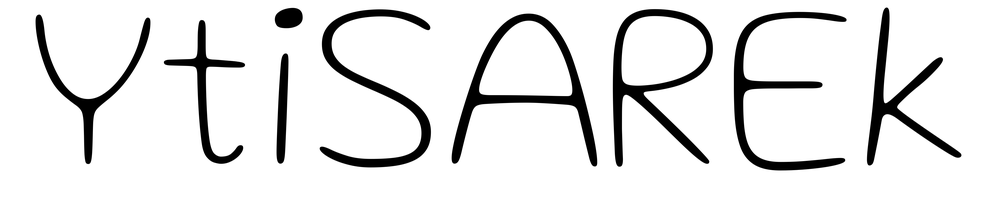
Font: Gluten_Thin